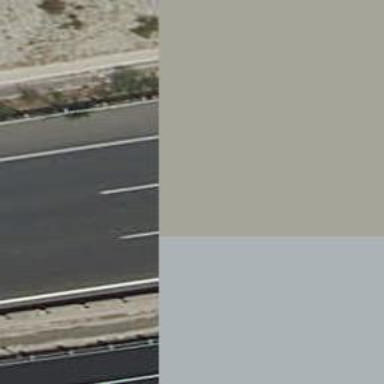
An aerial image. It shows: Motorway link.